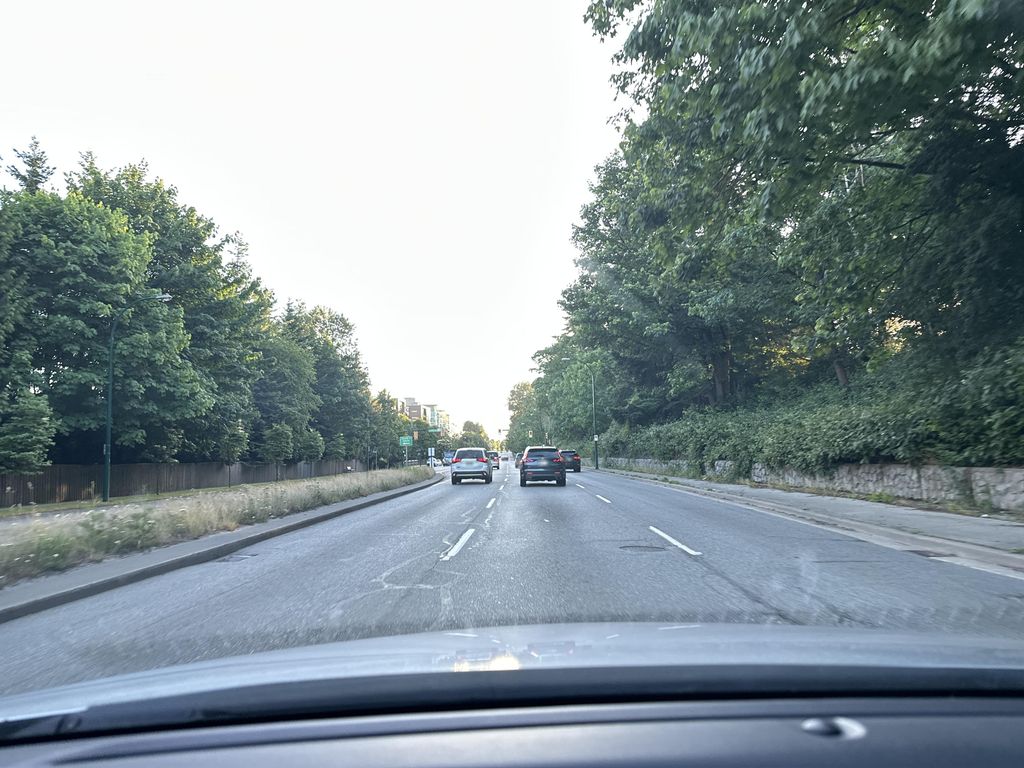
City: vancouver